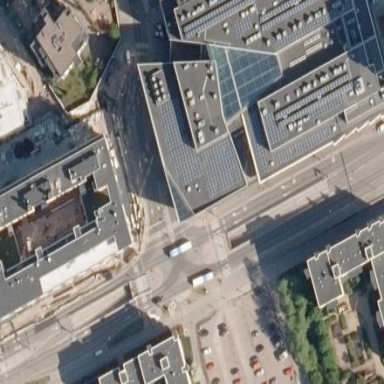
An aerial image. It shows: Platform for public transport with shelter.